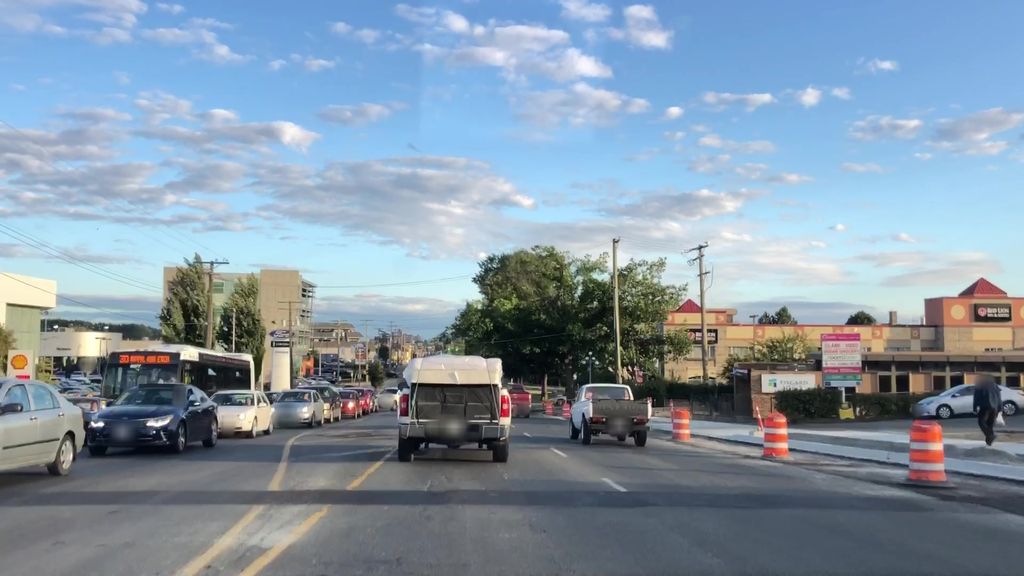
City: victoria